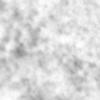
Label: no_change